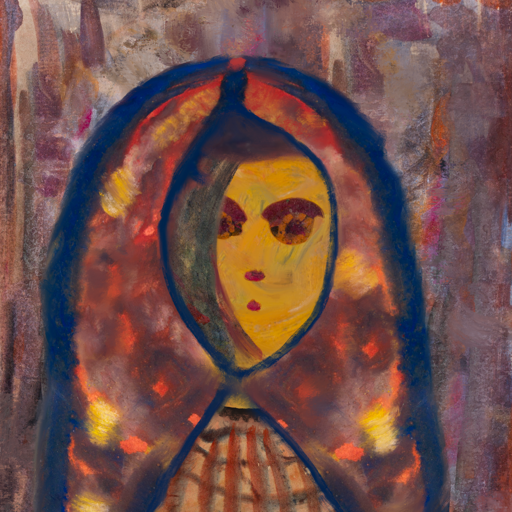
Background: Hypocrite, Head And Neck Front: After_Raid, Face Front: Doll, Bust: Orphan, Hair Front: Gypsy_Mother, Head Accessory: Mother_And_Son_Mother_Scarf, Second Necklace: Blank, Necklace: Blank, Baby: Blank